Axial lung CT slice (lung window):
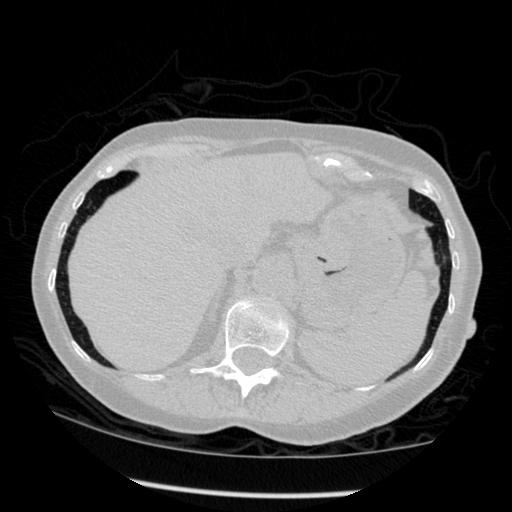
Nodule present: no